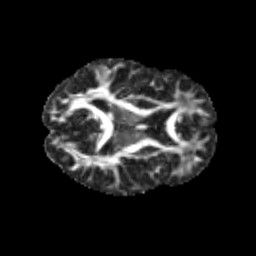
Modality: FA
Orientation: axial
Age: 13
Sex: male
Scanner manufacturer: siemens
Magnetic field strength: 3 T
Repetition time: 3.8 s
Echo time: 0.07 s